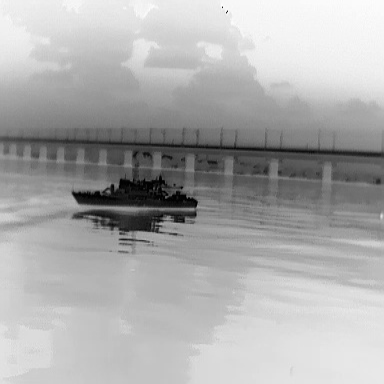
There is a warship in the infrared image.